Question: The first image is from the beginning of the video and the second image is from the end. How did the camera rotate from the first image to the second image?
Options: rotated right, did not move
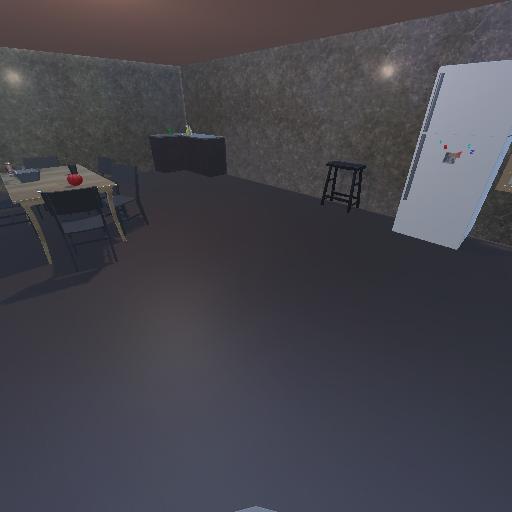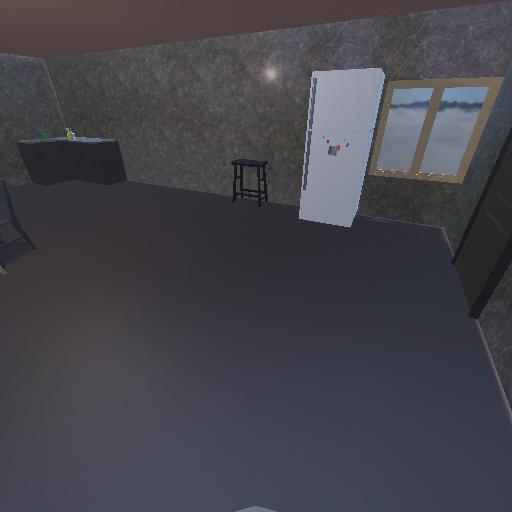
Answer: rotated right